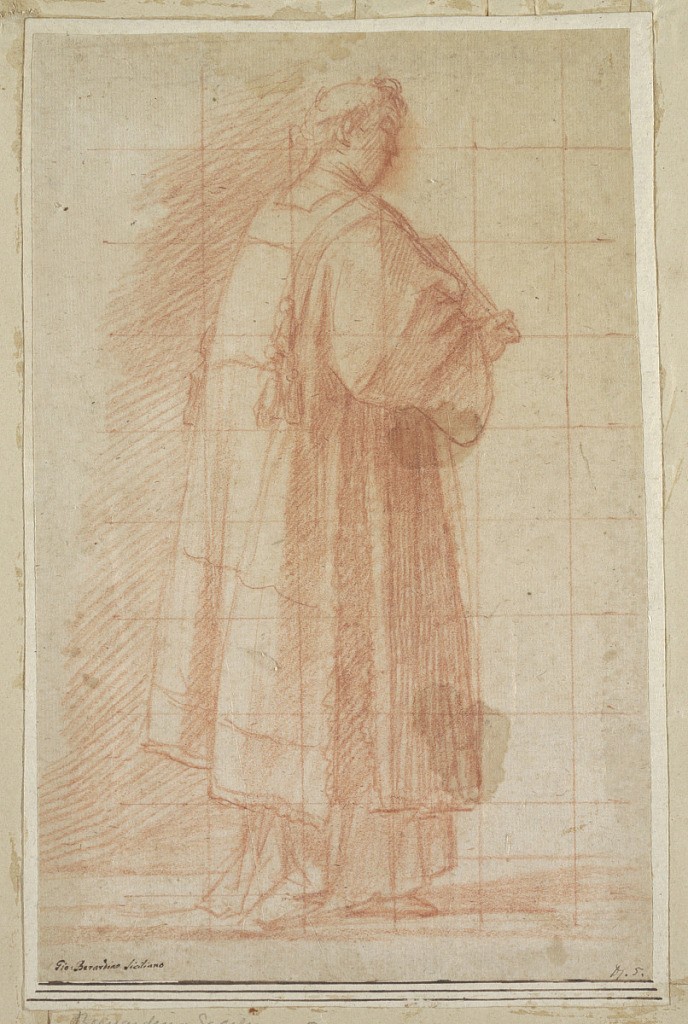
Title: Standing Cleric Holding a Book
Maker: Giovanni Bernardino Azzolino, Italian, 1572 - 1645
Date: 1625–75
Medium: Red chalk, pen and black ink on cream paper, lined
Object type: Drawing
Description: A youngish man, wearing clerical robes and skull cap, faces right with a book against his chest.